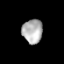
Tissue: prostate
Cell type: Epithelial cells
Senescence score: 0.3056
Nuclear area (px): 479
Mean DAPI intensity: 176.063